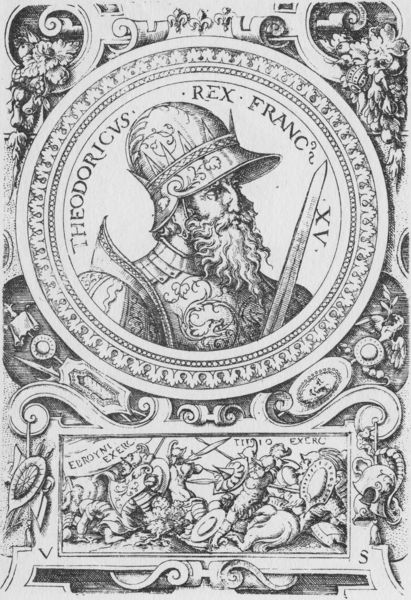
Titel: Bildnis von König Theoderich von Frankreich
Künstler: Virgil Solis
Institution: (Seriendruck)
Schlagwörter: blätter, held, kampf, mann, weiß, menschen, blumen, frankreich, mund, männer, nase, schmuck, schwarz, zeichnung, blick, muster, ornament, bart, hemd, augen, gesicht, kragen, mensch, rahmen, tod, tot, vollbart, bild, bildnis, hals, portrait, porträt, sonne, krone, locken, kreis, pferd, pferde, reiter, rund, tondo, relief, holzschnitt, schrift, fahne, grafik, graphik, figuren, banner, krieg, schlacht, könig, lanze, soldaten, tafel, kartusche, inschrift, dekor, ornamente, name, schild, alter, medaillon, rechteck, druck, druckgraphik, schnitt, radierung, stich, kupfer, schilder, schwarzweiß, schwert, text, waffen, buchstaben, waffe, beschriftung, helm, herrscher, lilie, ritter, rüstung, sieg, kasten, wappen, schnörkel, harnisch, halbprofil, verzierungen, krumm, ehrung, latein, frank, lateinisch, rondo, rüstungen, franc, theodor, schert, schwet, rex, rollwerk, france, rundmedaillon, seig, theo, theoderich, theodoricus, theodorius, fünfzehn, köng, 15, xv, adlger, bart helm